Question: I created a city and a character in blender and imported thoses two JSON objects in my script. I want to move my character through the city and have this character at the center of my Screen. Now my problem is that my character is on the right side of my screen and not at the center. Does someone knows how to set my character at the center of my screen with my camera?
Here is a picture of my screen.

'''
var scene, renderer, camera, lua;
var keyboard = new THREEx.KeyboardState();
var clock = new THREE.Clock();
scene = new THREE.Scene();
camera = new THREE.PerspectiveCamera(90,window.innerWidth/window.innerHeight,0.1,50000);
renderer = new THREE.WebGLRenderer();
renderer.setSize(window.innerWidth, window.innerHeight);
renderer.setClearColor (0xffffff, 1);
document.body.appendChild(renderer.domElement);
var loader = new THREE.JSONLoader();
loader.load("city.json", function(geomtry , materials){
var material = new THREE.MeshFaceMaterial(materials);
var city = new THREE.Mesh(geomtry,material);
scene.add(city);
})
//my character
loader.load("lua2.json", function (geometry, materials){
var m = THREE.MeshFaceMaterial(materials);
lua = new THREE.Mesh(geometry,m);
//lua.position.set(0,3,0);
lua.position.set(0,2,0);
scene.add(lua);
})
camera.lookAt(scene);
var light = new THREE.PointLight();
//light.position.set(-100,200,100);
light.position.set(0,500,0);
scene.add(light);
var render = function () {
requestAnimationFrame( render );
renderer.render(scene, camera);
update();
};
function update()
{
var delta = clock.getDelta();
var moveDistance = 5 * delta;
var rotateAngle = Math.PI / 2 * delta;
// local transformations
// move forwards/backwards/left/right
if ( keyboard.pressed("S") )
lua.translateZ( -moveDistance );
if ( keyboard.pressed("Z") )
lua.translateZ( moveDistance );
if ( keyboard.pressed("D") )
lua.translateX( -moveDistance );
if ( keyboard.pressed("Q") )
lua.translateX( moveDistance );
// rotate left/right/up/down
var rotation_matrix = new THREE.Matrix4().identity();
if ( keyboard.pressed("Y") )
lua.rotateOnAxis( new THREE.Vector3(0,1,0), rotateAngle);
if ( keyboard.pressed("B") )
lua.rotateOnAxis( new THREE.Vector3(0,1,0), -rotateAngle);
if ( keyboard.pressed("G") )
lua.rotateOnAxis( new THREE.Vector3(1,0,0), rotateAngle);
if ( keyboard.pressed("H") )
lua.rotateOnAxis( new THREE.Vector3(1,0,0), -rotateAngle);
var relativeCameraOffset = new THREE.Vector3(0,0,0);
var cameraOffset = relativeCameraOffset.applyMatrix4( lua.matrixWorld );
camera = new THREE.PerspectiveCamera(45,window.innerWidth/window.innerHeight,0.5,50000);
camera.position.x = lua.position.x;
camera.position.y = lua.position.y+1;
camera.position.z = lua.position.z-2;
//camera.position.x = cameraOffset.x;
//camera.position.y = cameraOffset.y;
//camera.position.z = cameraOffset.z;
camera.lookAt( lua.position );
}
render();
'''
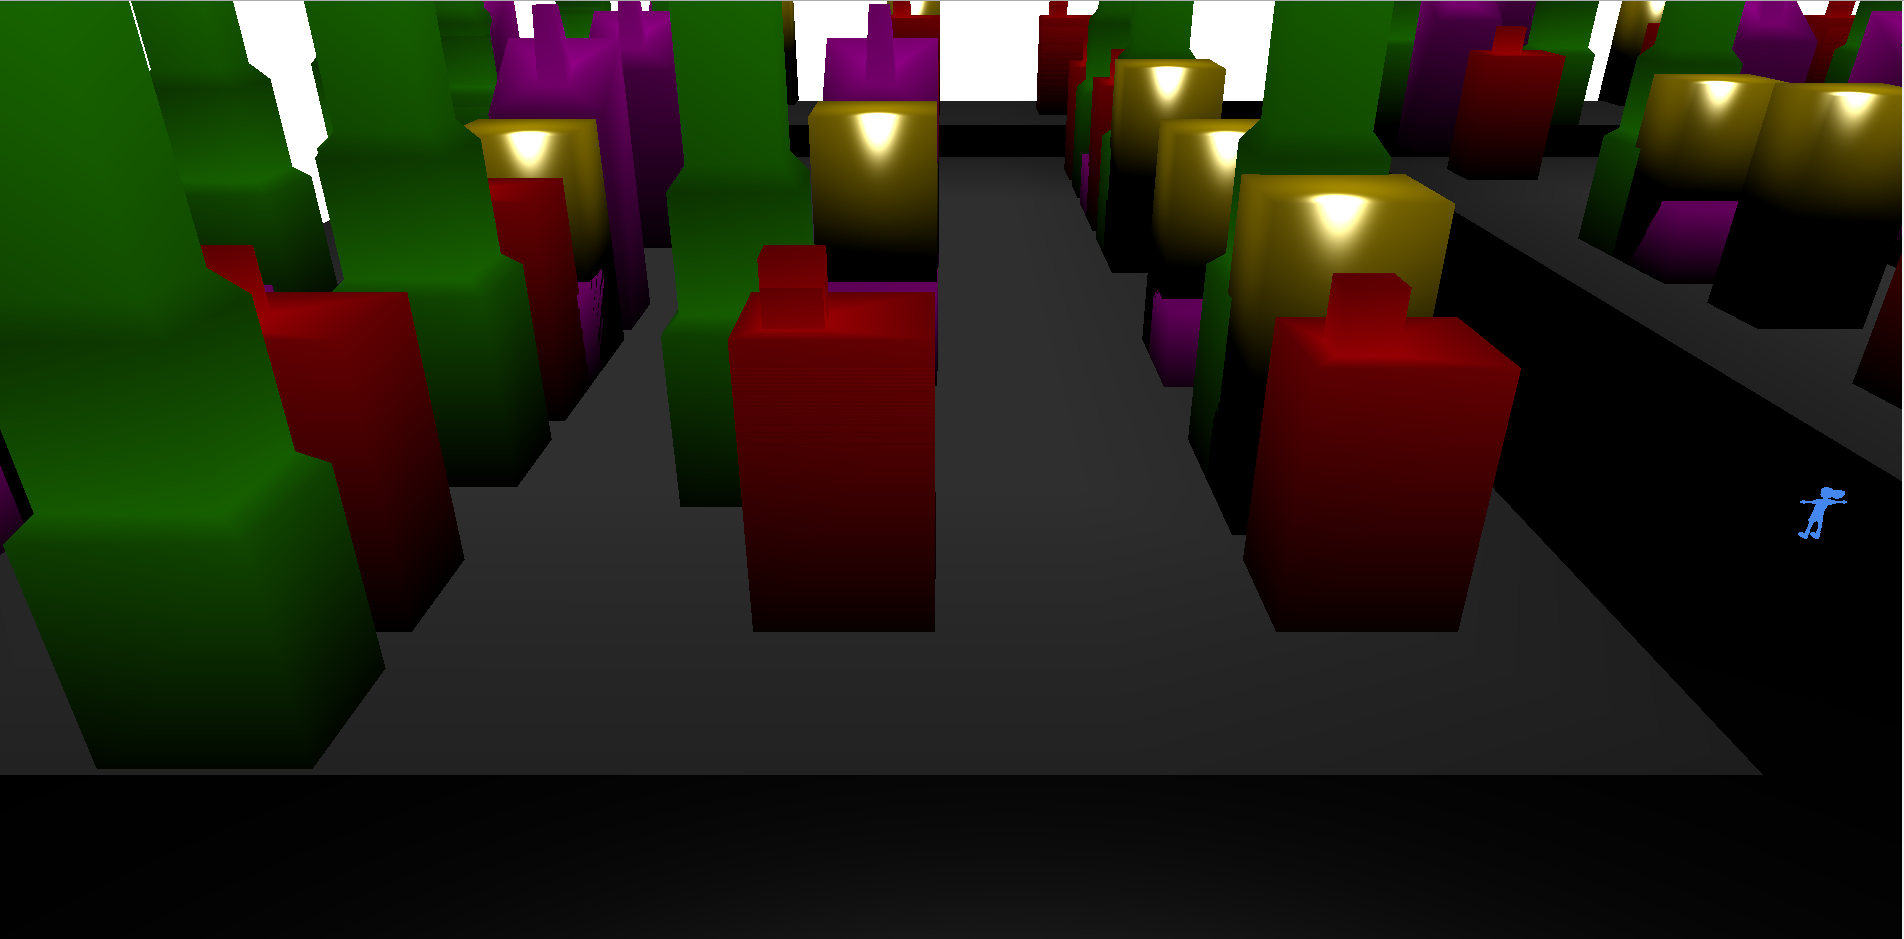
Answer: You can change your camera position and rotation
'''
camera.position.x=100
camera.rotation.x=Math.PI
'''